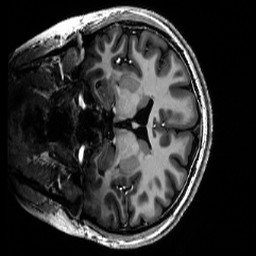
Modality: T1w
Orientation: coronal
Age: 20
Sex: female
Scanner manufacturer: siemens
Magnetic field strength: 6.98 T
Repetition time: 6 s
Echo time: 0.00299 s